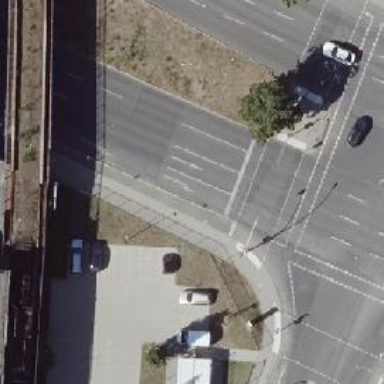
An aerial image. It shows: Road with traffic signals.